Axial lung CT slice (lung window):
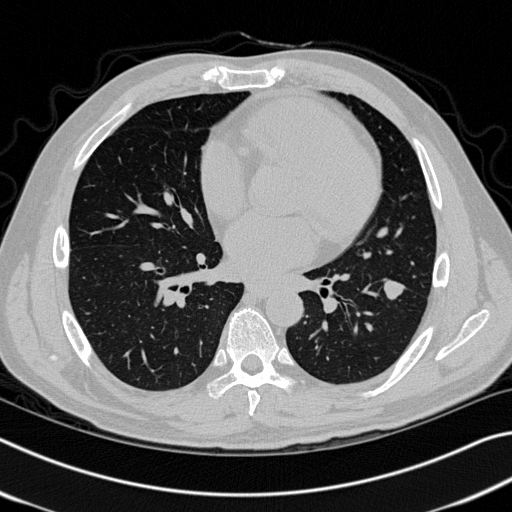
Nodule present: yes
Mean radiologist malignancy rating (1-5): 4.25